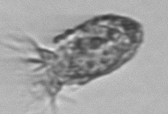
Label: Tintinnopsis